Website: home-depot
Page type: account-selection
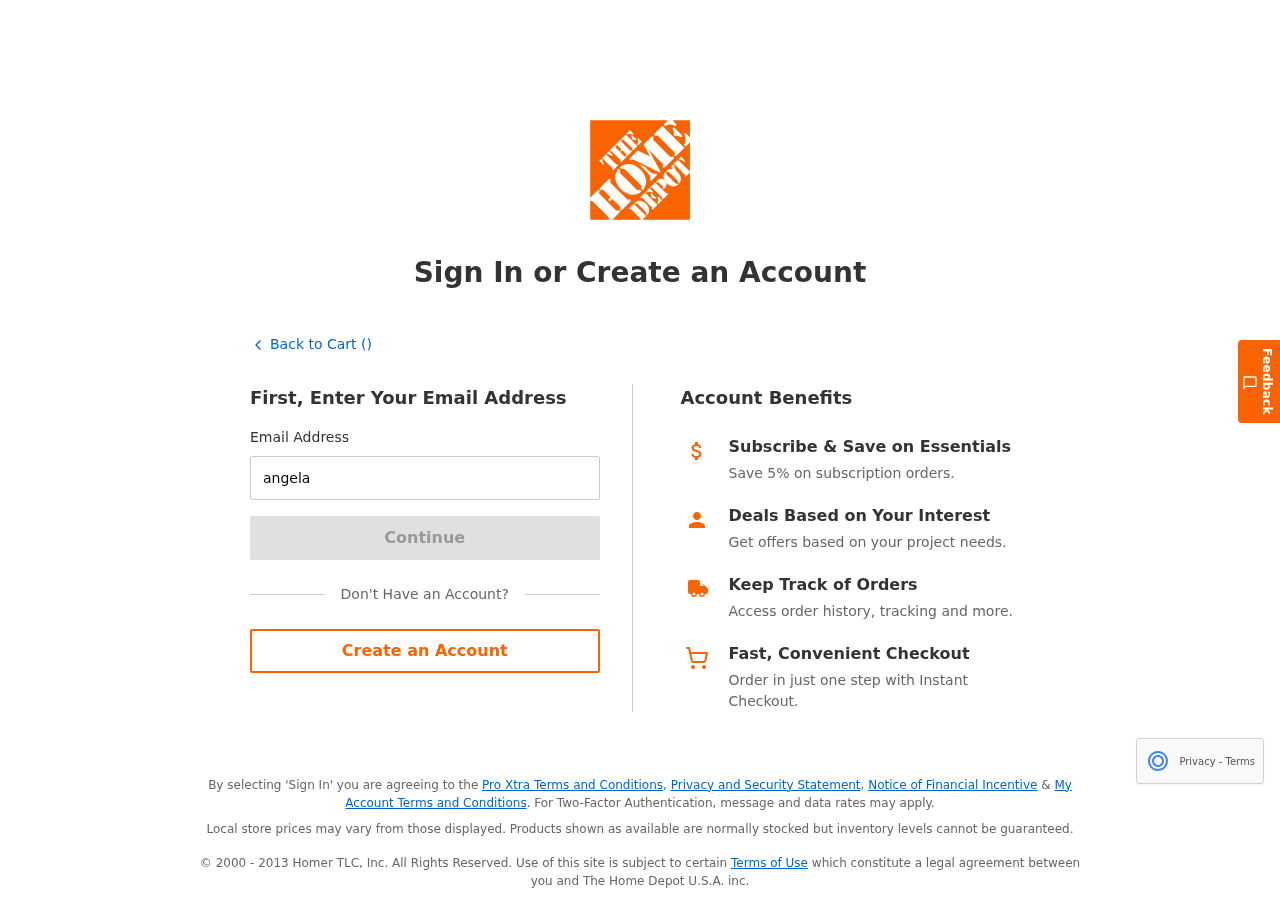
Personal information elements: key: PII_EMAIL
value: angela_johnson@yahoo.com